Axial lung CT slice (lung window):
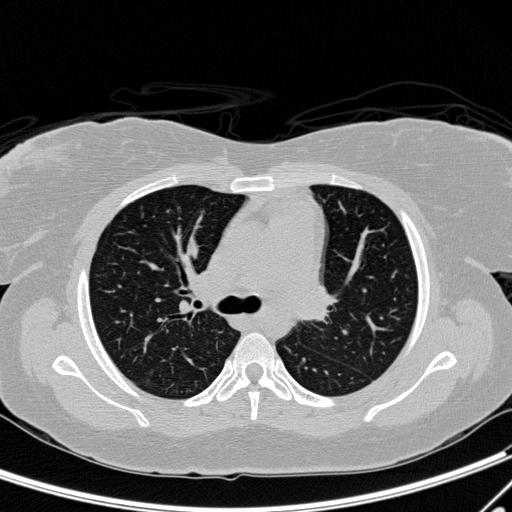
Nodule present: no